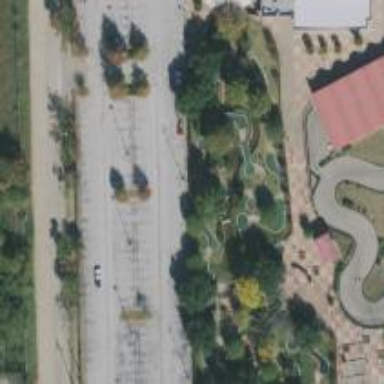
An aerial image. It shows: Miniature golf course.